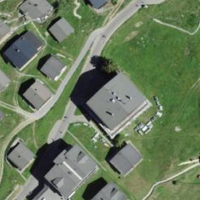
EUNIS habitat code: 26
Species observed at this site:
Eryngium alpinum
Rumex alpinus
Nucifraga caryocatactes
Passer domesticus
Tussilago farfara
Sedum acre